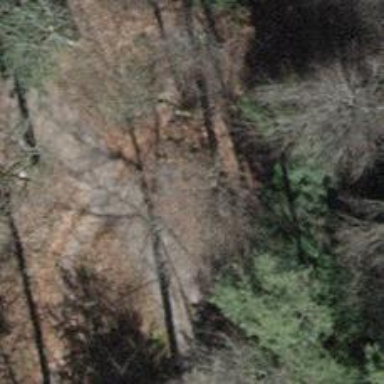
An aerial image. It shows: Brown bench in the vicinity.